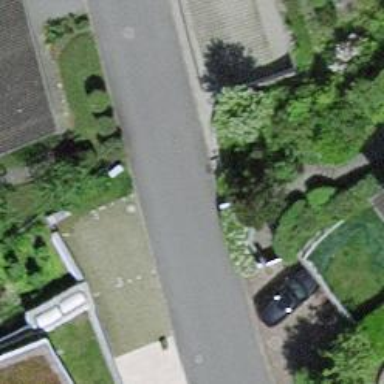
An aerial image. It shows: Charming neighbourhood.